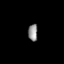
Tissue: lung
Cell type: Others
Senescence score: 0.2093
Nuclear area (px): 160
Mean DAPI intensity: 141.069